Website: macys
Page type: customer-info-address
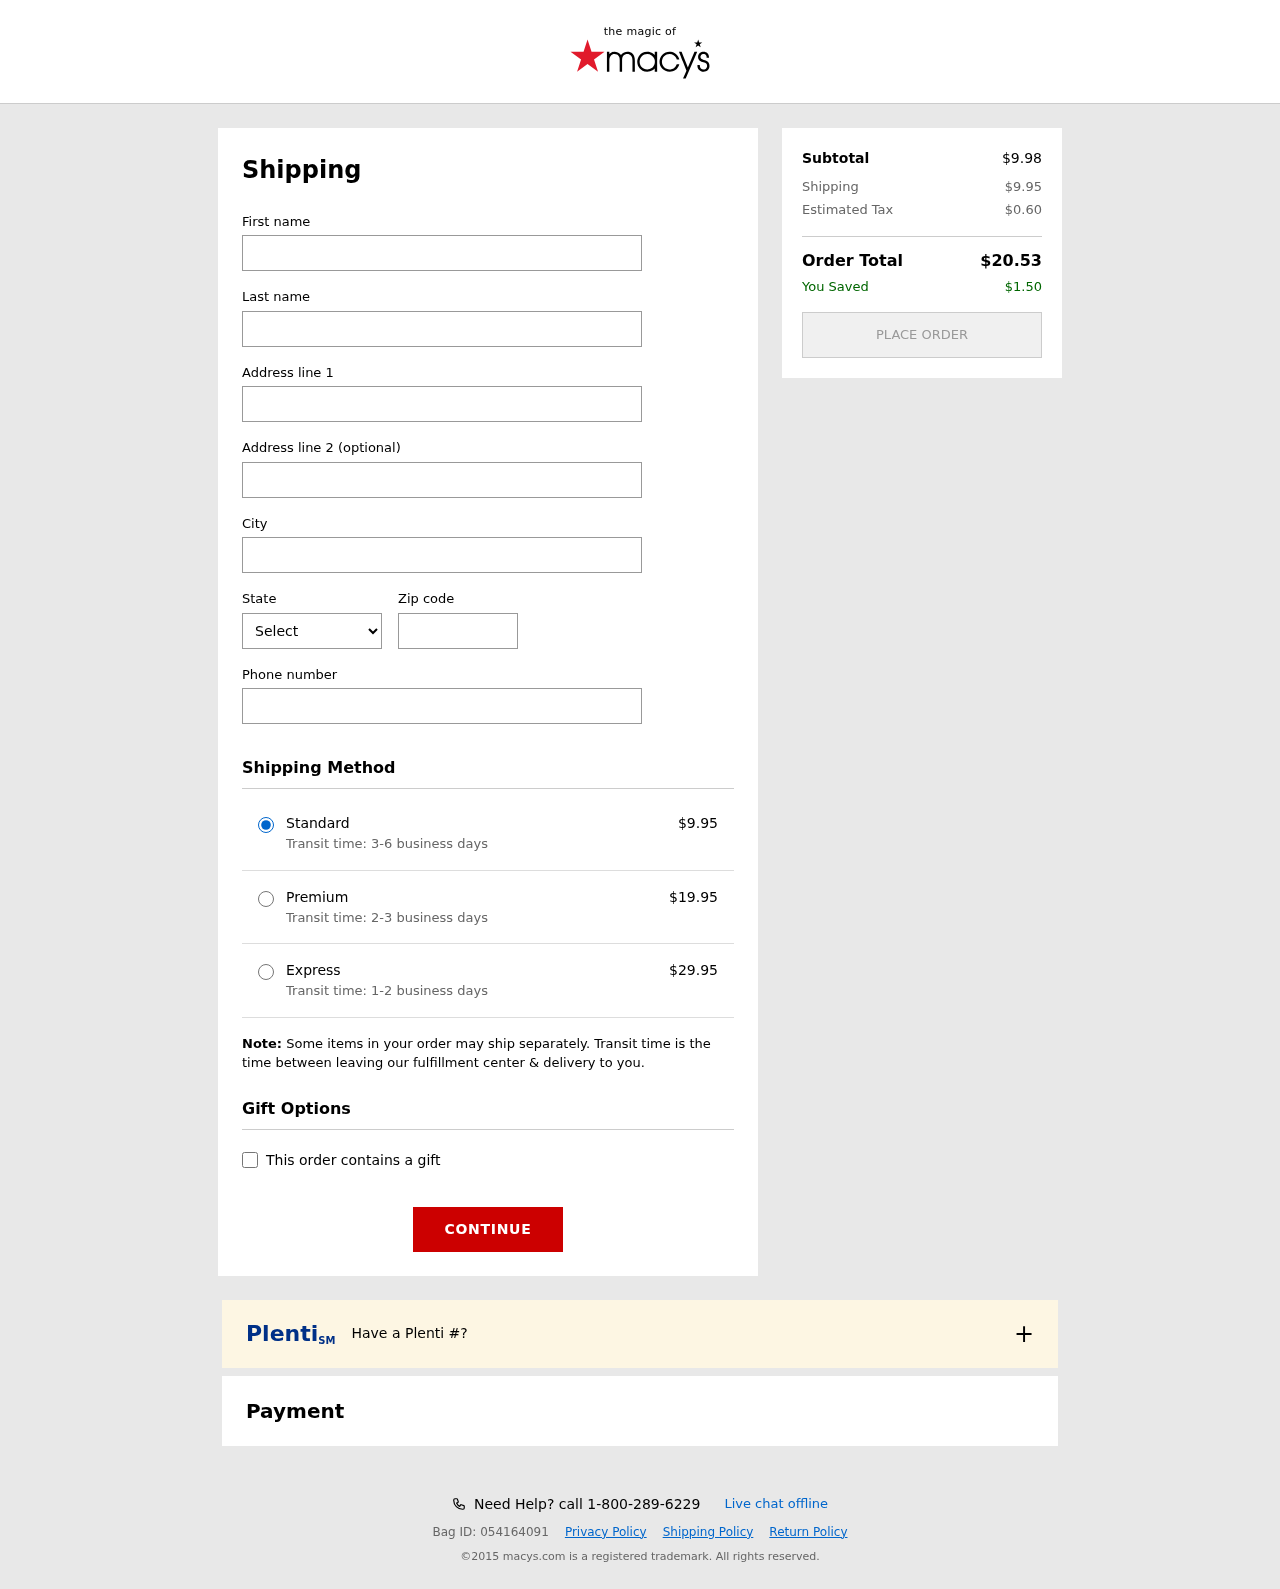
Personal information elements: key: PII_CITY
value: Reevesstad
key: PII_FIRSTNAME
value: Dustin
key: PII_LASTNAME
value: Robbins
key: PII_PHONE
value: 2033886750
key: PII_POSTCODE
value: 86513
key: PII_STATE_ABBR
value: MI
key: PII_STREET
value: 0758 Rebecca Village
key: PII_STREET2
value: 456 Tina Tunnel Suite 820
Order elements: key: ORDER_SHIPPING_COST
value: $9.95
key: ORDER_SHIPPING_COST_PREMIUM
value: $19.95
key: ORDER_SHIPPING_COST_EXPRESS
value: $29.95
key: ORDER_SUBTOTAL
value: $9.98
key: ORDER_TAX
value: $0.60
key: ORDER_TOTAL
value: $20.53
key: ORDER_SAVINGS
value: $1.50